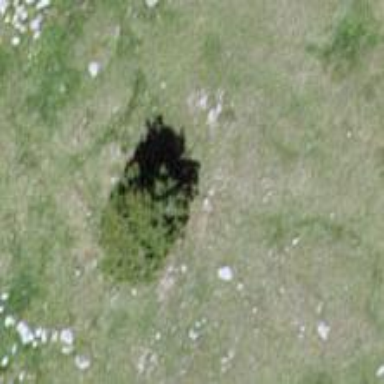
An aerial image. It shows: Needle-leaved tree in its natural environment.